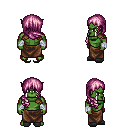
a pixel art fantasy rpg character, male body template, orc, green skin, leather shoulder armor, robe skirt, pink right-swept hairstyle, white cloth bandages, gray slippers, four views (front, back, left, right), 2x2 character sprite sheet, small pixel art, hard edges, no anti-aliasing